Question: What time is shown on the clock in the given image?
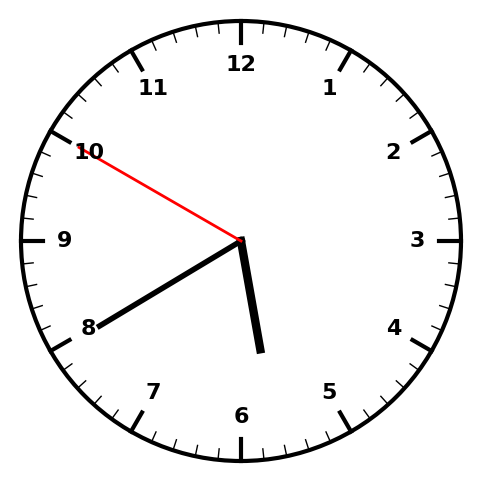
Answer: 05:39:50